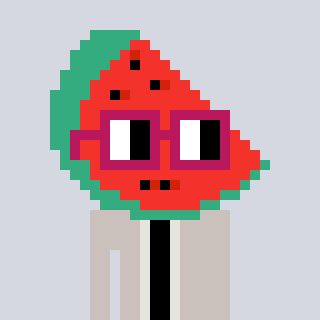
a pixel art character with square dark red glasses, a watermelon-shaped head and a foggrey-colored body on a cool background